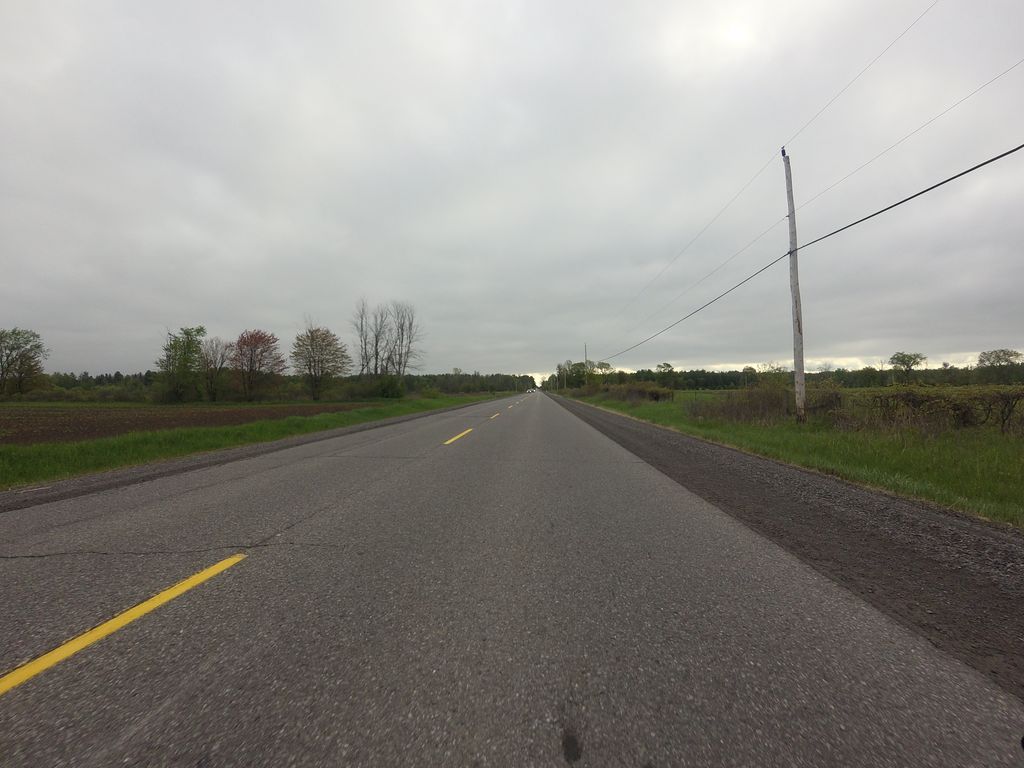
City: ottawa-gatineau